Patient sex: M
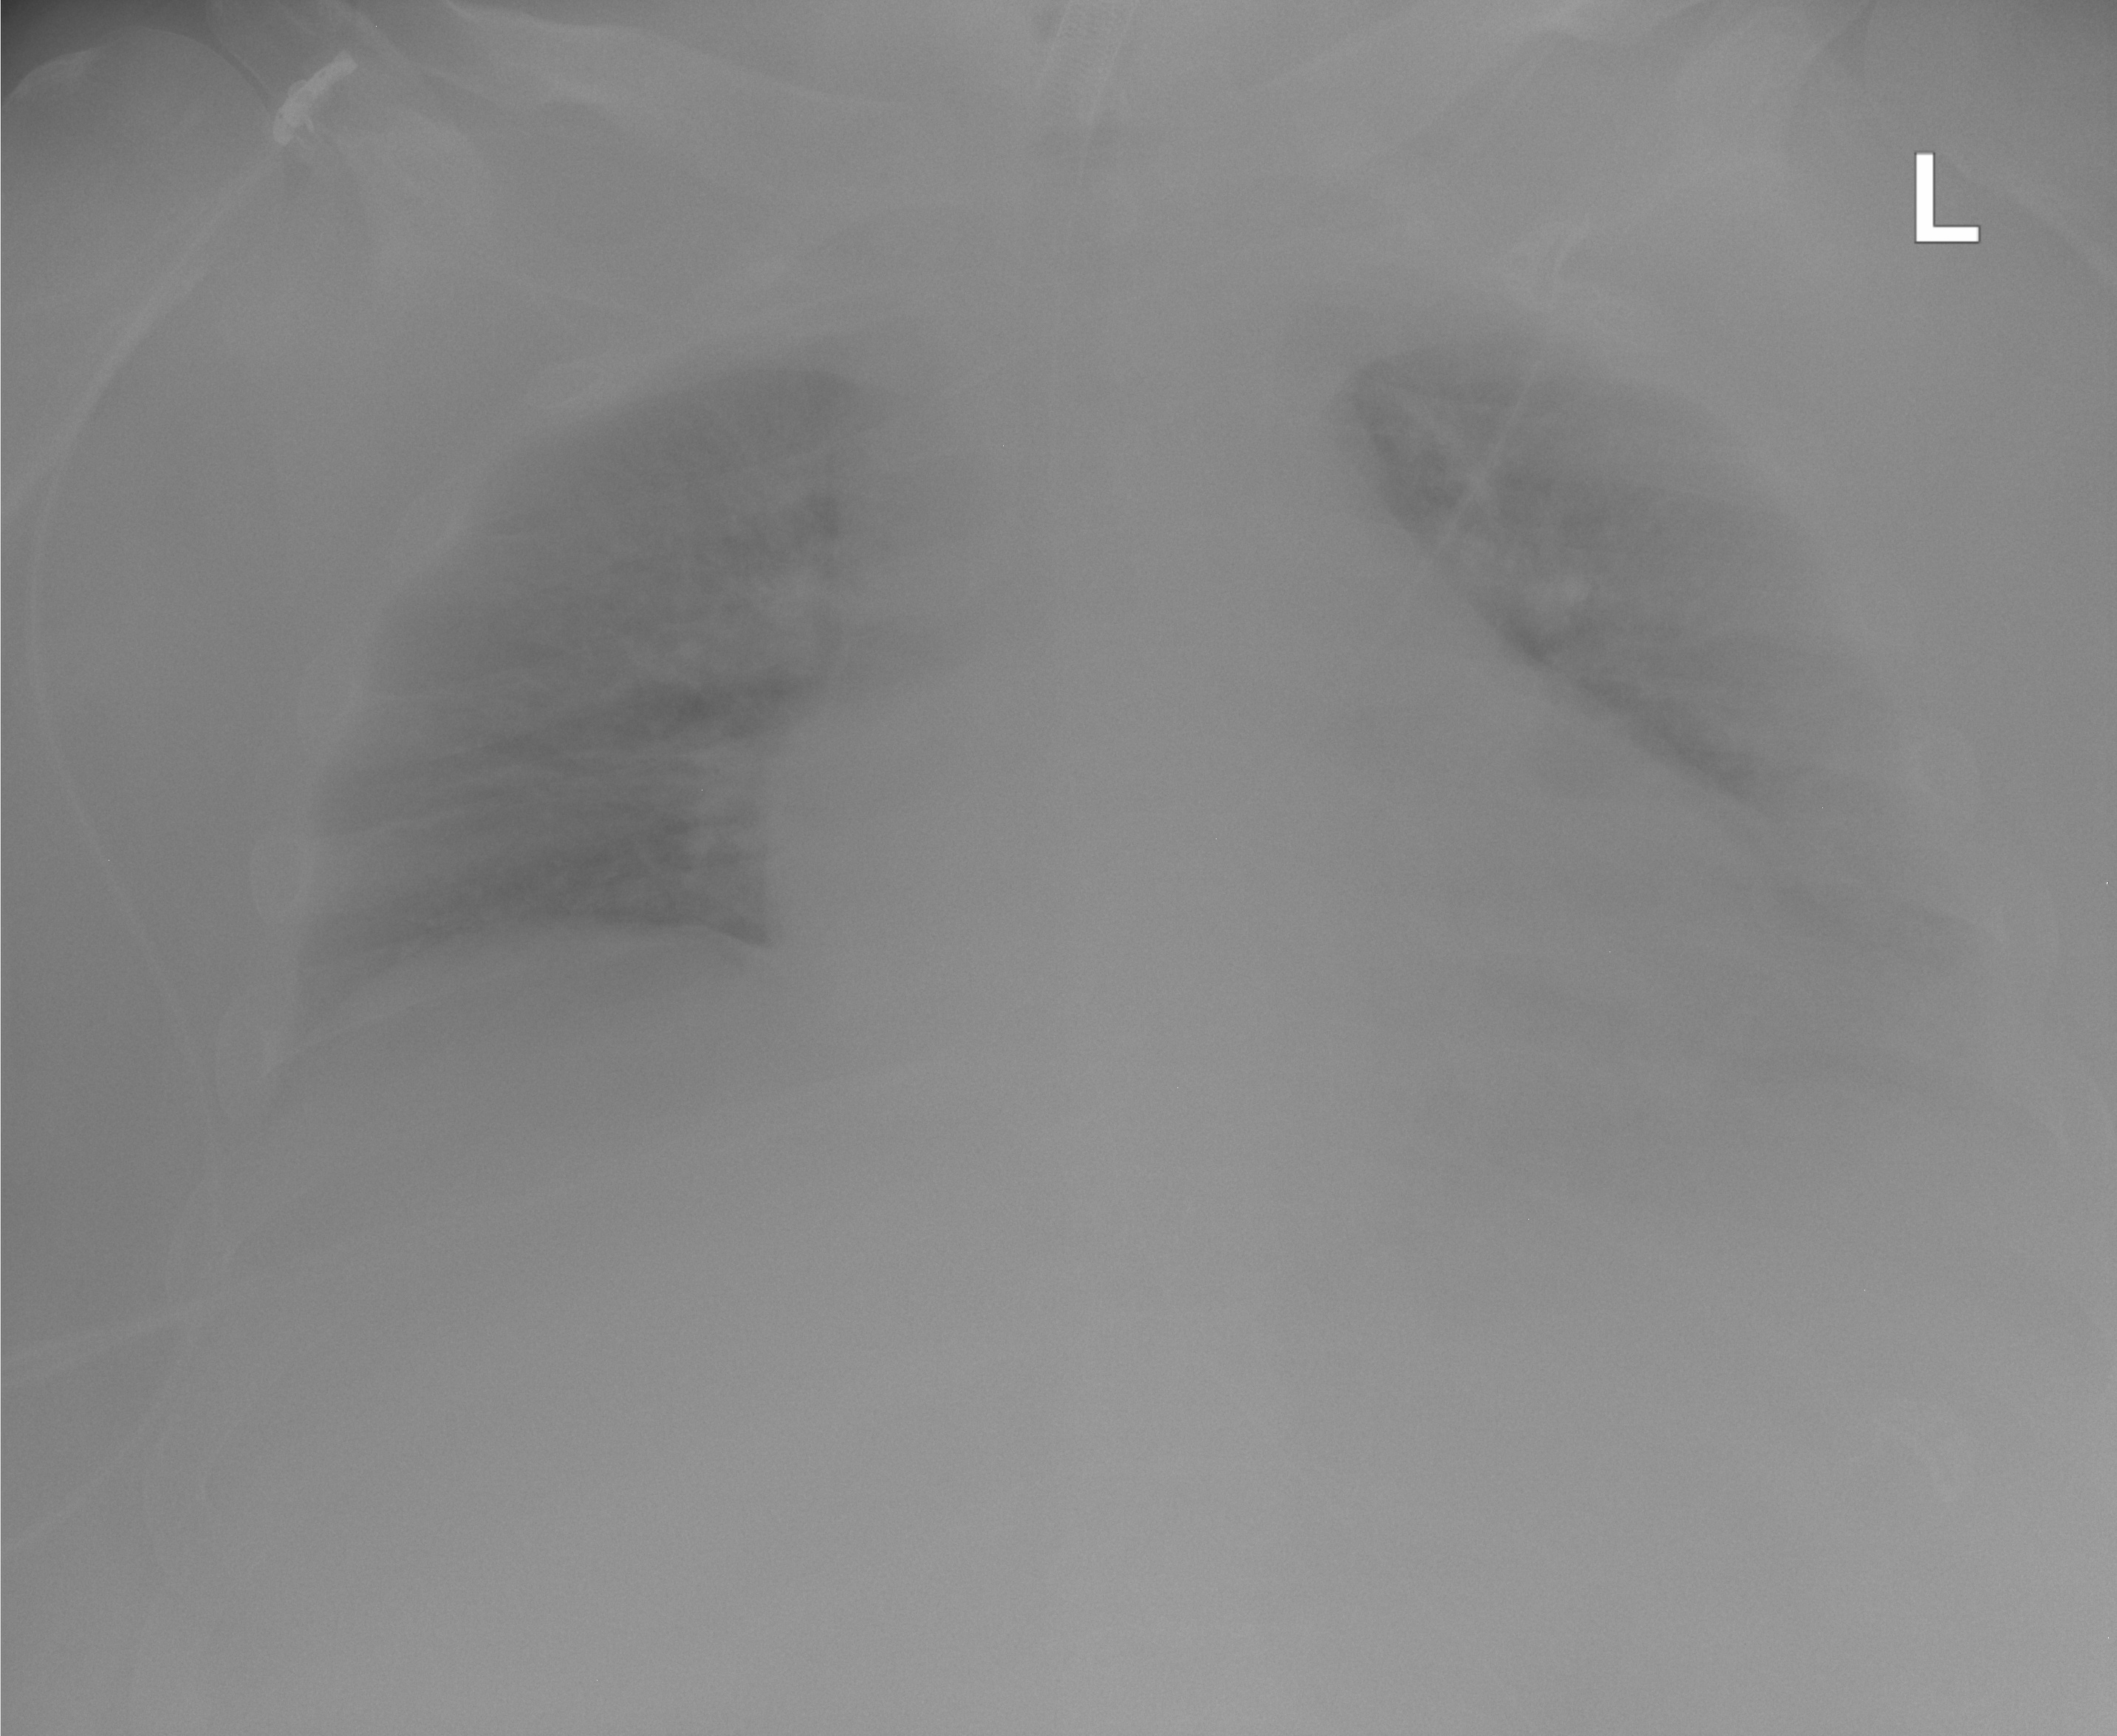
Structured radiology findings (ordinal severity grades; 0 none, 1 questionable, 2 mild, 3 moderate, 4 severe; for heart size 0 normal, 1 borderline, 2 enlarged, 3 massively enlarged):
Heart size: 0
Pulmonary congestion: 0
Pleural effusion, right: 0
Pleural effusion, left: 1
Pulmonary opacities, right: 0
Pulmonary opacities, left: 2
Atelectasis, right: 0
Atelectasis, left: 2